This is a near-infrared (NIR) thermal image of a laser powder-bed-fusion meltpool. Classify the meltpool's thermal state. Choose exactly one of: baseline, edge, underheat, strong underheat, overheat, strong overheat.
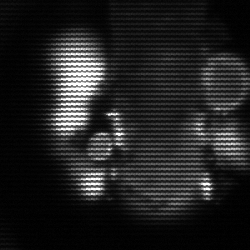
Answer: strong underheat